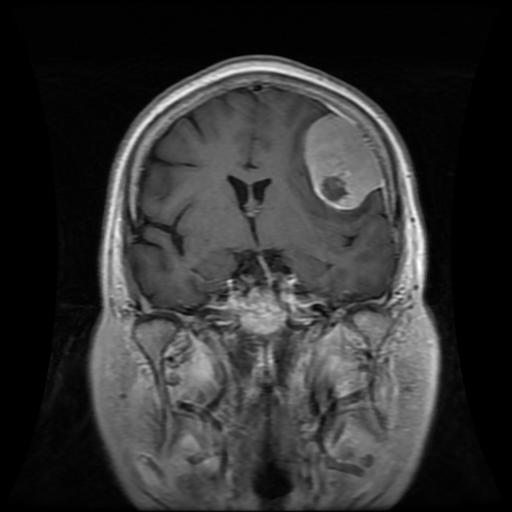
Label: meningioma